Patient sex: M
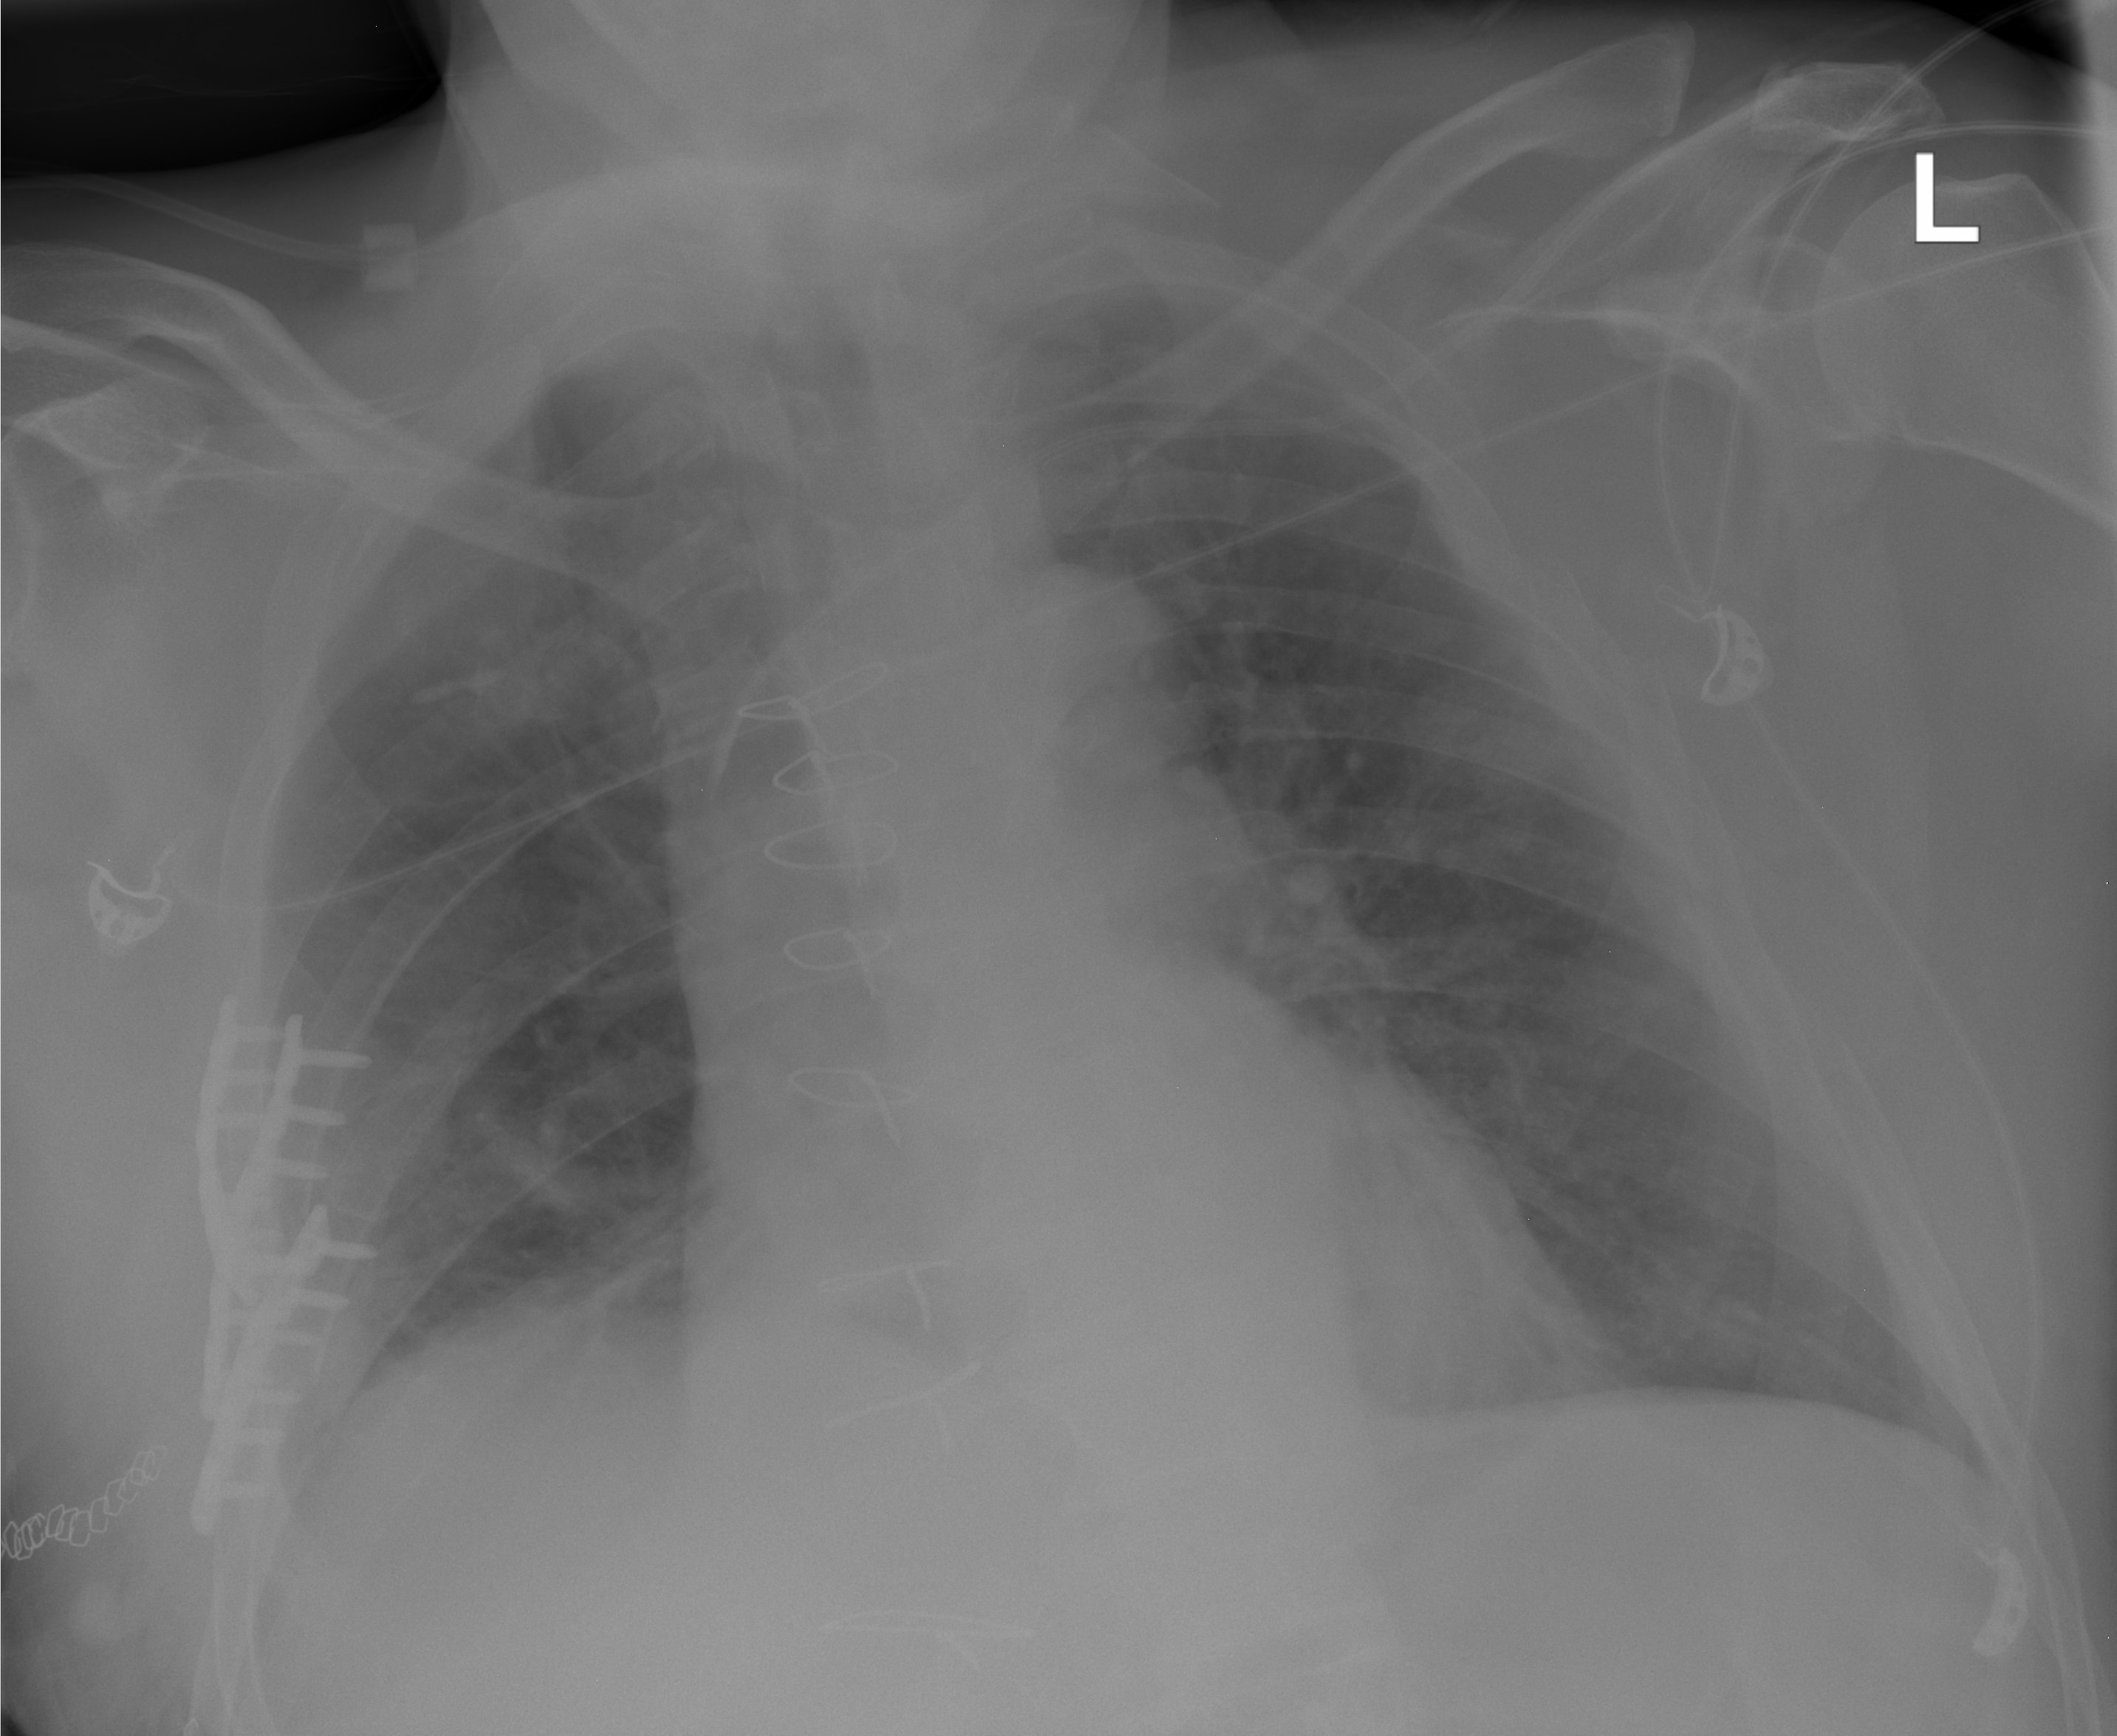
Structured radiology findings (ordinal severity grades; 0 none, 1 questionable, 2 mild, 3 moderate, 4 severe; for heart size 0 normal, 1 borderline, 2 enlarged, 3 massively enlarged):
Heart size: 1
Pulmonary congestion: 2
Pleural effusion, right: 2
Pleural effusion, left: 0
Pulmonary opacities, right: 0
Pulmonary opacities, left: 0
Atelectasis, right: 2
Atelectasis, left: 0